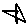
Label: star